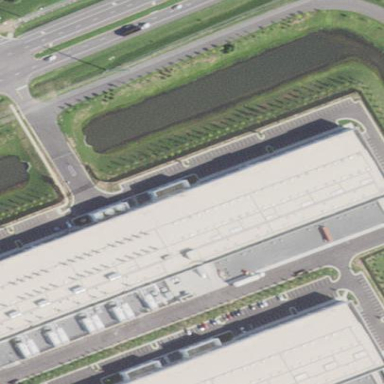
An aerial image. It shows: Data center building.